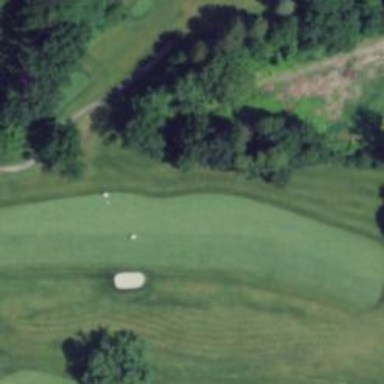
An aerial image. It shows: Golf hole.